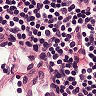
Metastatic tissue present: no